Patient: sex F, age 63
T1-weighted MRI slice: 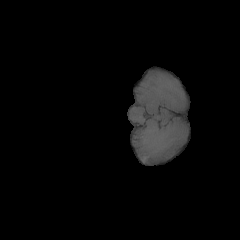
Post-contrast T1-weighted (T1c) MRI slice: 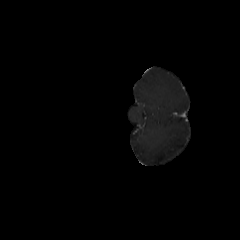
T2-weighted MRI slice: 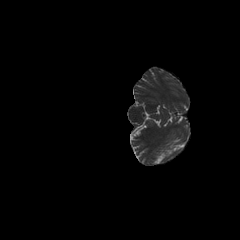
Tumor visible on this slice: no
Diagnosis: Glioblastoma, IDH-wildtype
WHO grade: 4